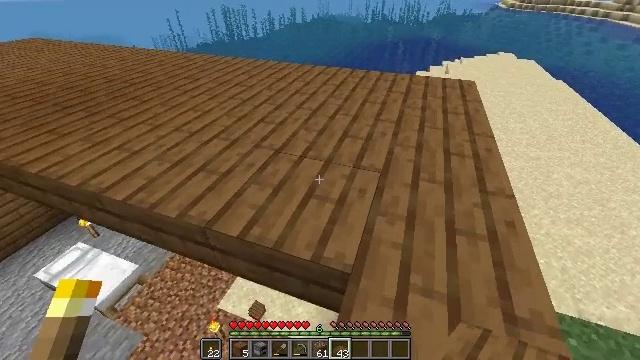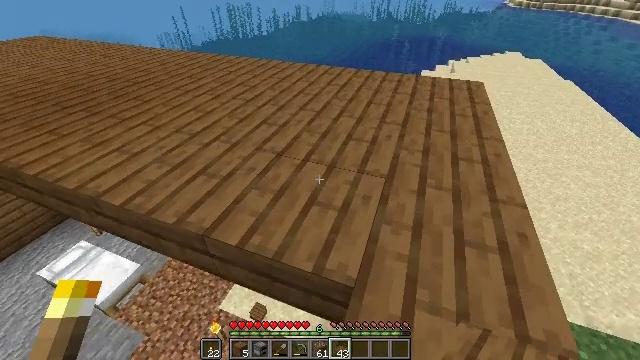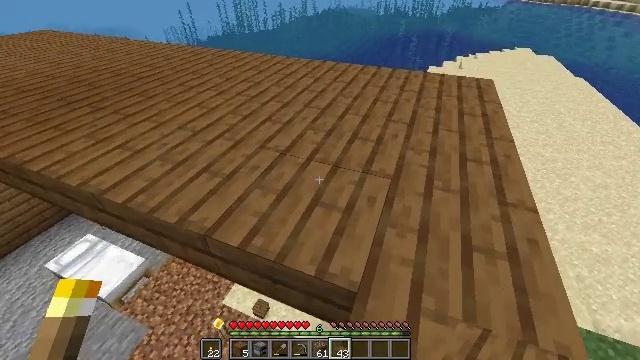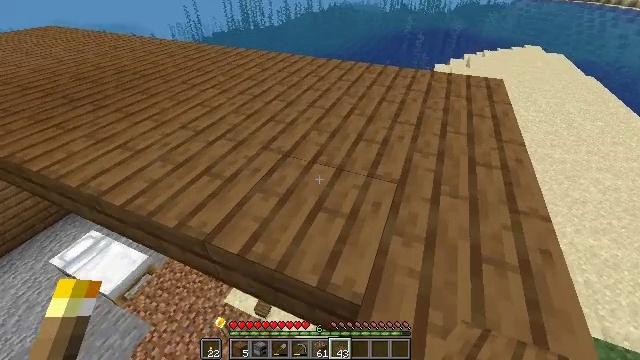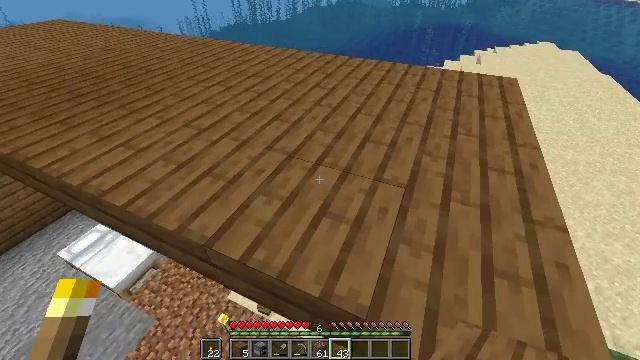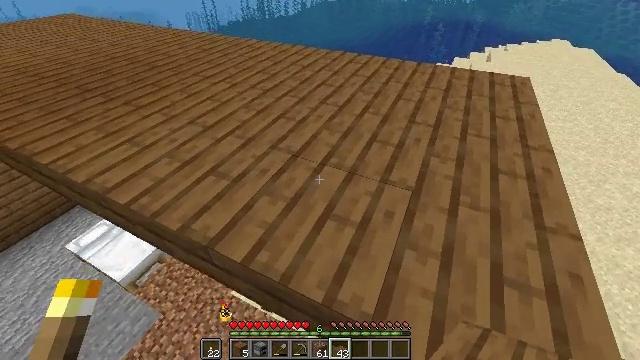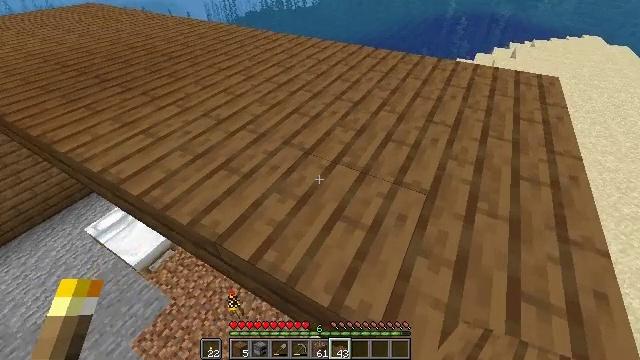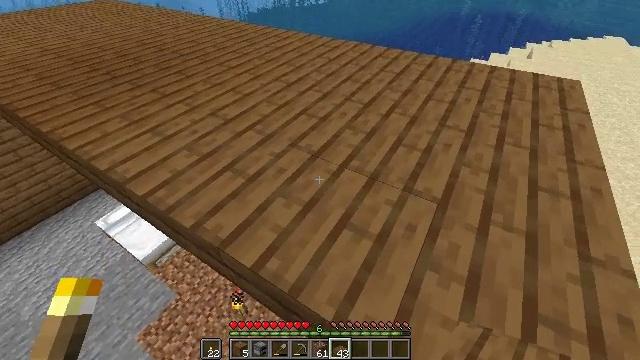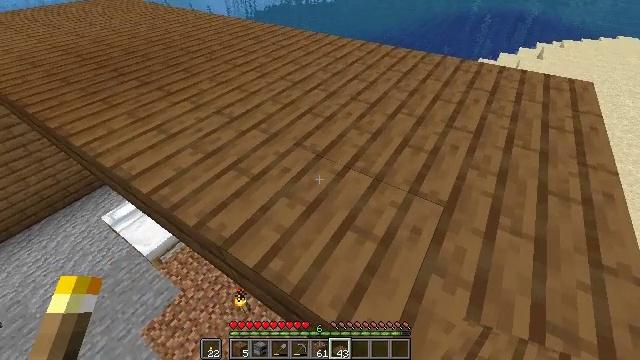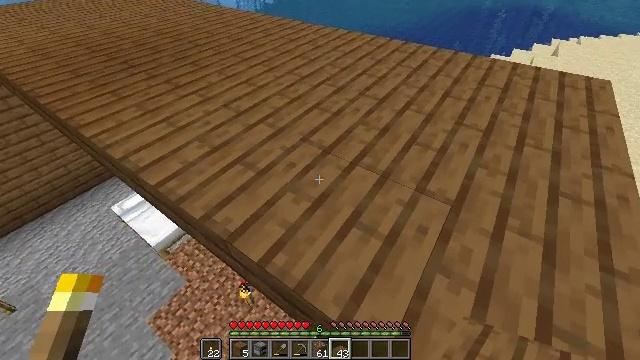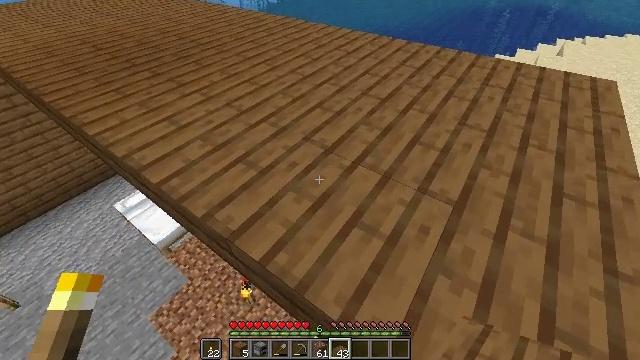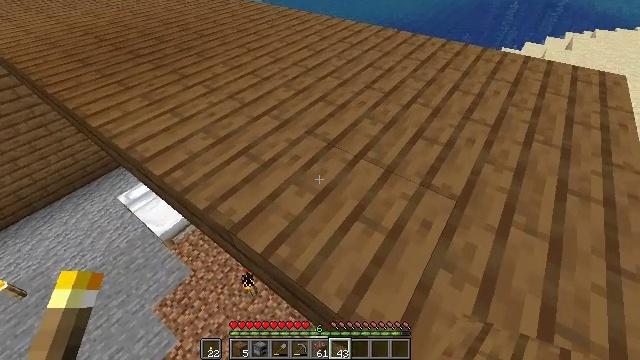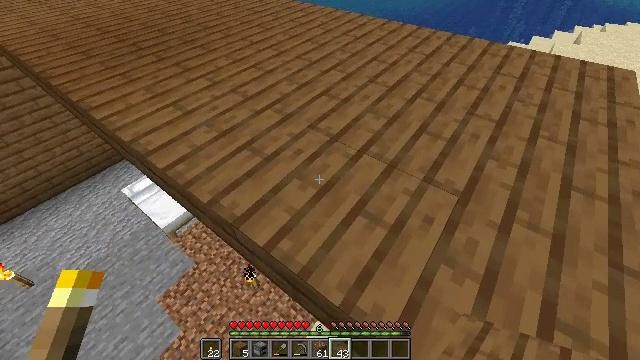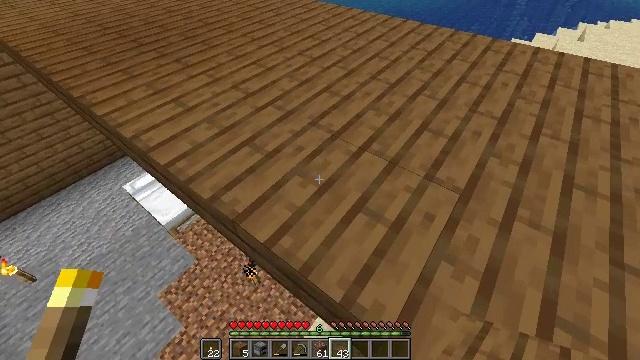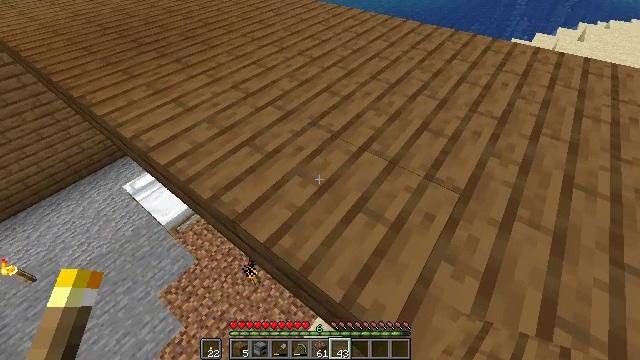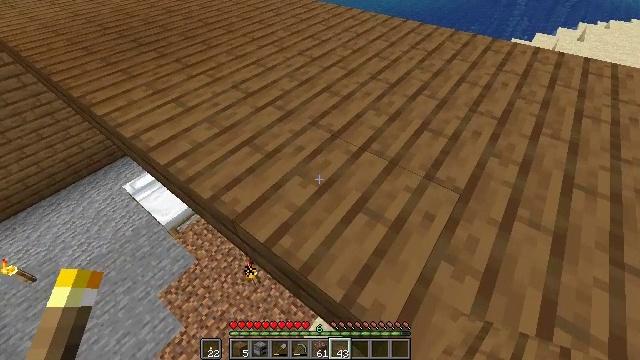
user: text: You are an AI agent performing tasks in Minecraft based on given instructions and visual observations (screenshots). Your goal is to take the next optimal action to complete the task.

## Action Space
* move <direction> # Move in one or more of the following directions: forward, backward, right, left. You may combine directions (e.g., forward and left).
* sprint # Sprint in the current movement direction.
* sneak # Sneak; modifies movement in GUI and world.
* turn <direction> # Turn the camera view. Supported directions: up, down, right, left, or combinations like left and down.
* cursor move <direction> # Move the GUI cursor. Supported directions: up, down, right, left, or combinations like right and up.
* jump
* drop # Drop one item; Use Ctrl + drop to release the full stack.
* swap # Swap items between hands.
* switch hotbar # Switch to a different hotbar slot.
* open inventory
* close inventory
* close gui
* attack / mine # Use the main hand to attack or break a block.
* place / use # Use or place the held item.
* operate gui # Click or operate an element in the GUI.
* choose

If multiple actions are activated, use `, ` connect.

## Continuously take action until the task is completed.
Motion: motion action
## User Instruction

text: Reclaim the spruce slab for later use.
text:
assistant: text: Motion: move forward, sneak
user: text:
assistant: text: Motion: move forward, sneak, turn left
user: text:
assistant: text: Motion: move forward, sneak, turn left
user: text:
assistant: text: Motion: move forward, sneak, turn left
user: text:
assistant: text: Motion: move forward, sneak, turn left
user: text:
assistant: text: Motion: move forward, sneak, turn left and down
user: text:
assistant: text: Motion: sneak, turn left
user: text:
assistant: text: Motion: sneak, turn left
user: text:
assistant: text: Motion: sneak, turn left and down
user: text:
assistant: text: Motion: sneak
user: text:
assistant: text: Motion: sneak, turn down
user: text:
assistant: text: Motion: sneak, turn down
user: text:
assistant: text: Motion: sneak
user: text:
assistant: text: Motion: sneak
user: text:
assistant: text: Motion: sneak
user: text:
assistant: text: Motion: sneak
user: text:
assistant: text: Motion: sneak
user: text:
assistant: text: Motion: sneak
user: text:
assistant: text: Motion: sneak
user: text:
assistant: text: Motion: sneak
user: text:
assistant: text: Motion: sneak
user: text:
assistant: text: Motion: sneak
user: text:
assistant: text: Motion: sneak
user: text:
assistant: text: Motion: sneak
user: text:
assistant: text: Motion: sneak
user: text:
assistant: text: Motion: sneak
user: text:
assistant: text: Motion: sneak
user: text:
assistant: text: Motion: sneak, attack / mine
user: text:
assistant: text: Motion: sneak, attack / mine
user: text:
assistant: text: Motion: sneak, attack / mine